Interaction volume radius: 5 \u00c5
Interaction volume height: 20 \u00c5
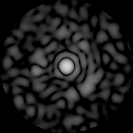
Disorder parameter: 0.8041